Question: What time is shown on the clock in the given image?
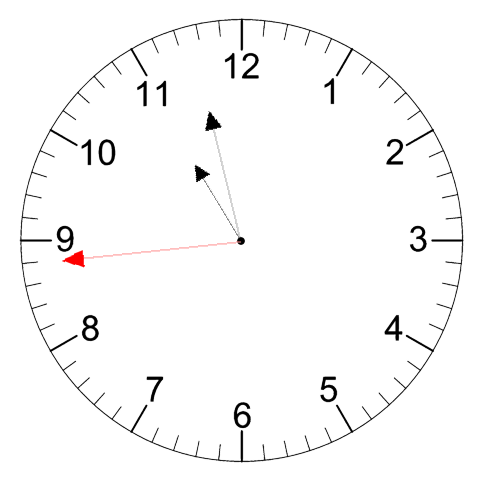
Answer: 10:57:44